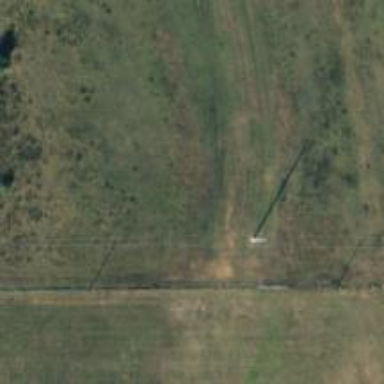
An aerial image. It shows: Power pole.